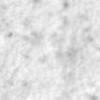
Label: no_change